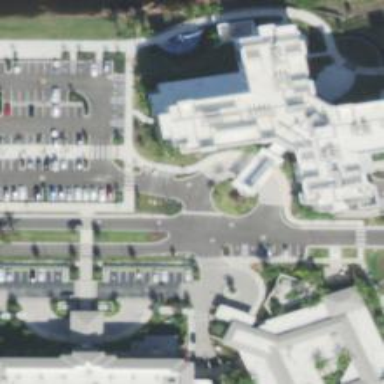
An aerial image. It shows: Parking space is available.